Question: I have a relatively un-complex ASP.Net application, which occasionally displays an alert message in layer, with a shadow, with a pushbutton to dismiss the notification.
This code has been working fine for years.
Lately, I am getting complaints from users of really slow response. What they experience is that the page is completely unresponsive, and when they click on the [OK] pushbutton nothing happens for a really long time.
When I record a Timeline, I can see the original even which caused a round-trip to the webserver, and I can see the response from the webserver. I can also see all the Javascript code which runs as a result of the response.
As far as the application is concerned, the transaction is over, and, as far as the Javascript is concerned, the transaction is over as well. All we need to do is wait for the user to click the [OK] button and we will dismiss the notification popup.
This is where the "freeze" happens. The [OK] event is not delivered for like 20-30 seconds. What's going on in the meantime? That's why I'm writing:
We see some very short timers fire every once in a while, then we see a quick Recalculate Style call, followed by an Update Layer Tree event.
The Update Layer Tree event takes 10-12 seconds!

Here's the code for the dialog which is going unresponsive because of the Update Layer Tree events The gets displayed first as you see it here, then, if something goes wrong, it may get updated with code similar to showAlert:
<URL>
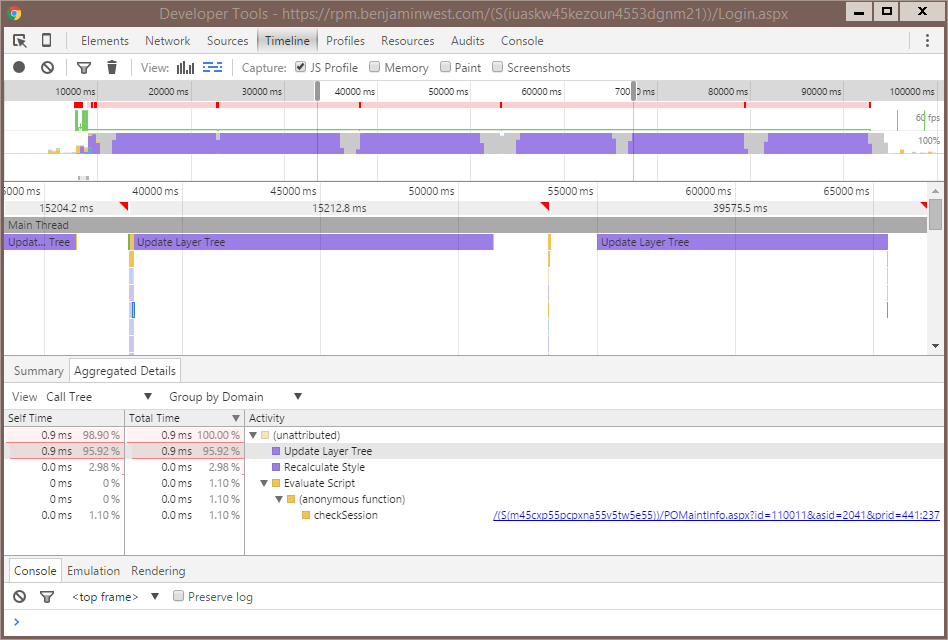
Answer: See @tiblu's <URL> for detail on Chrome would perform 'Update Layer Tree'.
As for taking 12 seconds: does the interaction behave normally in other browsers, for example Firefox or Safari? If your code has been working fine for years as you say and the browser response issues have been popping up recently (> mid-October, 2015) and only in Chrome the issue not be your code.
There are a number of similar new issues and complaints recently, pointing to the release of Chrome 46. For example: <URL>.
CPU spikes are responsible for browser unresponsiveness, which you can monitor using Chrome's Task Manager. As for CPU is spiking and further detail you'll need to follow the issues above and others as they develop.